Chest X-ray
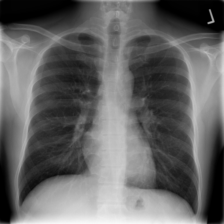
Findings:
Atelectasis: negative
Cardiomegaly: negative
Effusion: negative
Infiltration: negative
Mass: negative
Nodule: negative
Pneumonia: negative
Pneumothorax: negative
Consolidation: negative
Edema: negative
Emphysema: negative
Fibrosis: negative
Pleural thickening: negative
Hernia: negative